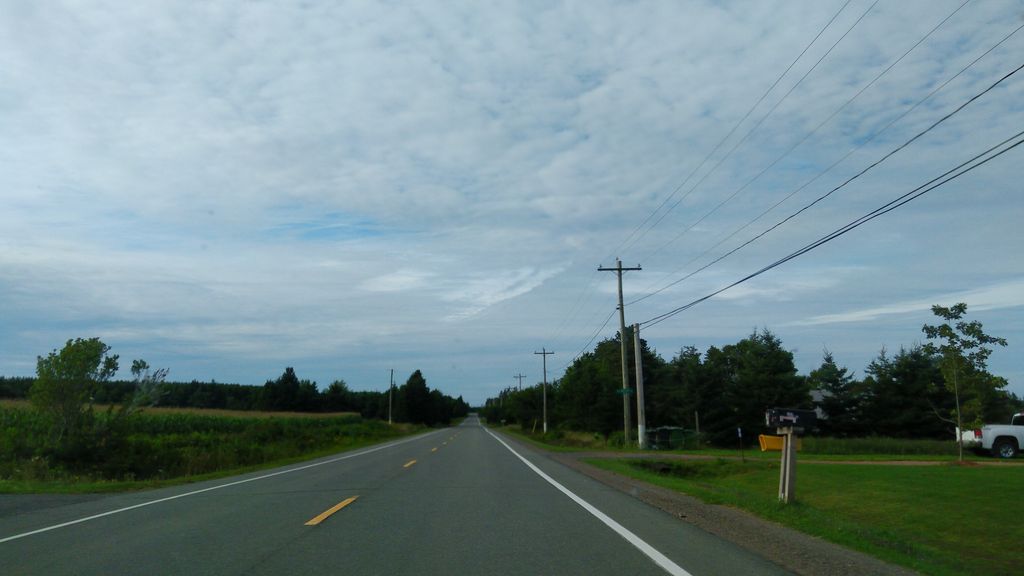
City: charlottetown